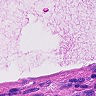
Metastatic tissue present: no